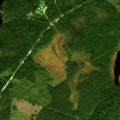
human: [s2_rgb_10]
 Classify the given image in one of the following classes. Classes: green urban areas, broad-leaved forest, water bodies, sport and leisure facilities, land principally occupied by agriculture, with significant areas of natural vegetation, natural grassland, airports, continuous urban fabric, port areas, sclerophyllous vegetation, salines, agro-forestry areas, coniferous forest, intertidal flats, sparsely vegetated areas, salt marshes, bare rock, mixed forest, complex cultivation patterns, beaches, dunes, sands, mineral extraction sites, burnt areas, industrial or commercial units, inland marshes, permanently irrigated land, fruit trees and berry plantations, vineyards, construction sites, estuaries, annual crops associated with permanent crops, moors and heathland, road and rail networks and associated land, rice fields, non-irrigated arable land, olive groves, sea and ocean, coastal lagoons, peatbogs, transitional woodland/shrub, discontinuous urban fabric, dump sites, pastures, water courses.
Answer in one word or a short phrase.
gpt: coniferous forest, transitional woodland/shrub, water bodies